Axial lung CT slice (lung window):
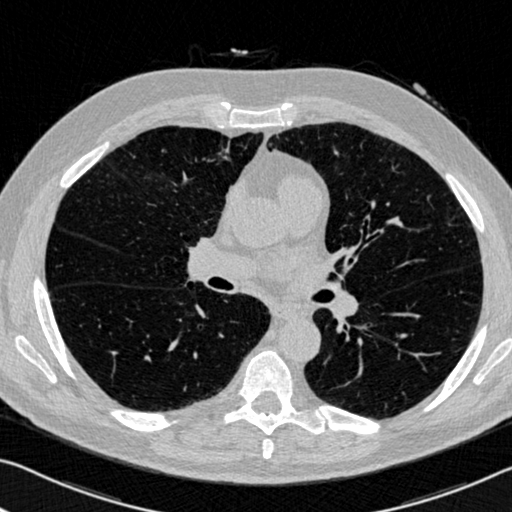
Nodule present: no